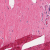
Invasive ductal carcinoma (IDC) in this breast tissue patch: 0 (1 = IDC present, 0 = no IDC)